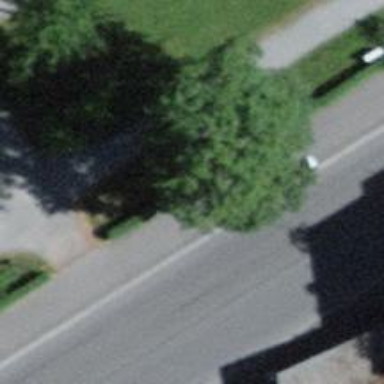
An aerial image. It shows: Bench for seating.